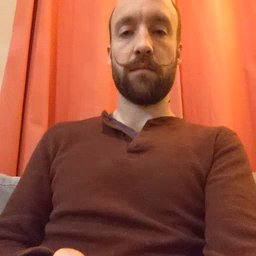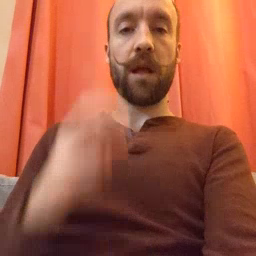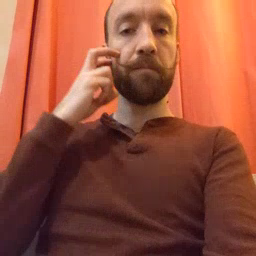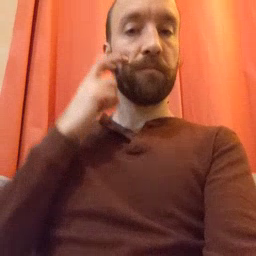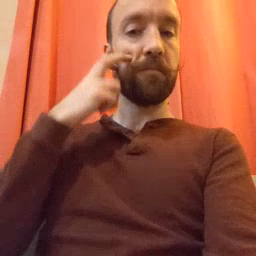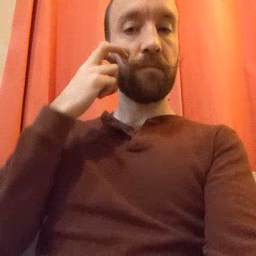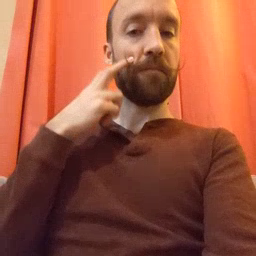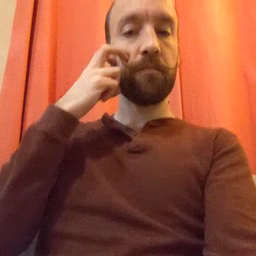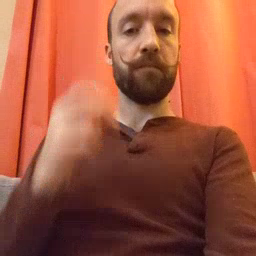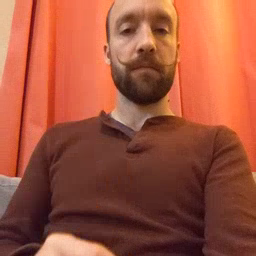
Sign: gum